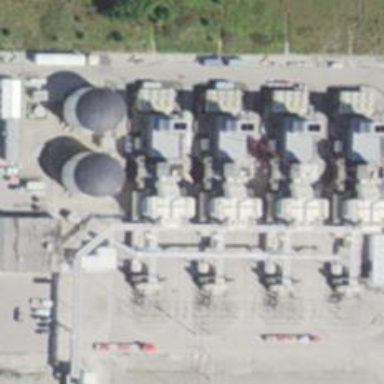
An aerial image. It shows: Gas turbine generator is in use.